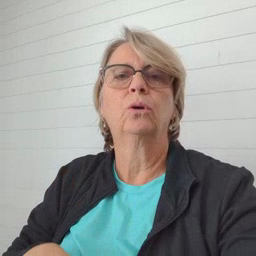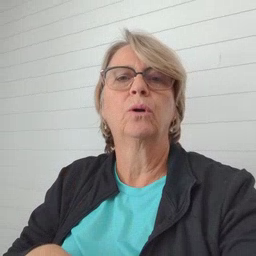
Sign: flower